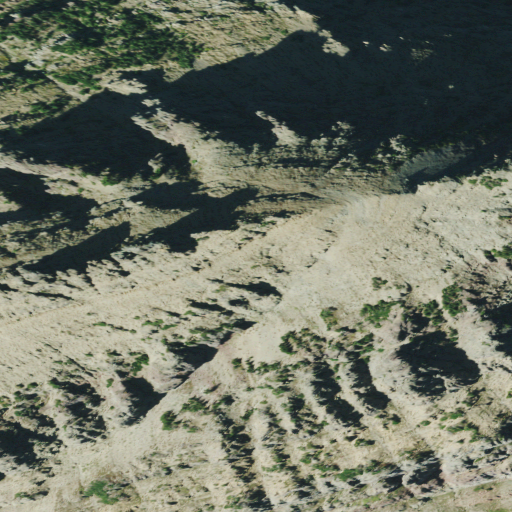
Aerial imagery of mountain in Montana named Heavy Runner Mountain containing evergreen forest, shrub, barren land, and grassland